Question: With SetaPDF from Setasign, when importing a page from a document and trying to paint a line of text to that page the text shows up upside down, as if it was reflected on the x axis.
I tried drawing the text via SetaPDF_Core_Text_Block() and also with the canvas text() helper
'''
$reader = new \SetaPDF_Core_Reader_File($original);
$tempWriter = new\SetaPDF_Core_Writer_File(Routes::DOCUMENT_UPLOAD.'test.pdf');
$document = \SetaPDF_Core_Document::load($reader, $tempWriter);
$portada = $document->getCatalog()->getPages()->getPage(1);
$canvas = $portada->getCanvas();
$font = \SetaPDF_Core_Font_Standard_HelveticaBold::create($document);
$text = new \SetaPDF_Core_Text_Block($font, 24);
$text->setText('ABCDEF');
$text->setAlign(\SetaPDF_Core_Text::ALIGN_LEFT);
$text->setBackgroundColor('#FFFFFF');
$text->draw($canvas, 0 ,0);
'''
The result in this image:

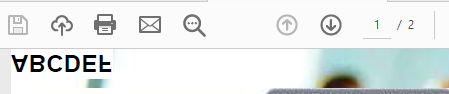
Answer: Setasign support provided the page in manuals to understand this issue:
<URL>
TLDR;
I was working with a PDF that was previously rotated (didn't know) so when working with existing pages you have to use:
'''
$pageImported = $document->getCatalog()->getPages()->getPage(1);
$pageImported ->getStreamProxy()->encapsulateExistingContentInGraphicState();
$canvas = $portada->getCanvas();
'''
So you encapsulate the content and do not work with the page original graphic state.